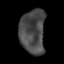
Tissue: lung
Cell type: Endothelial cells
Senescence score: 0.2205
Nuclear area (px): 1099
Mean DAPI intensity: 73.348